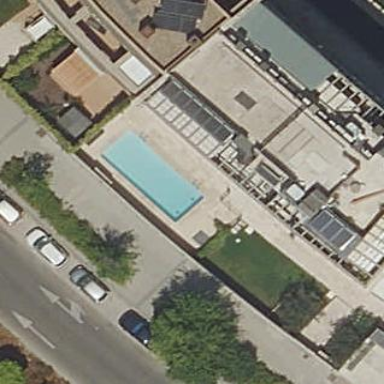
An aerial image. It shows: Swimming pool located in leisure land.